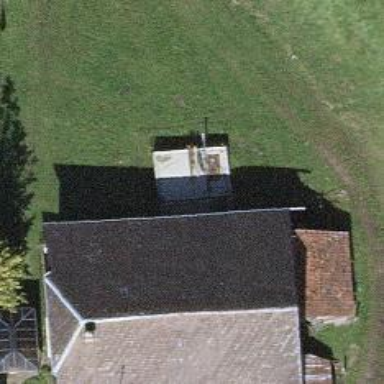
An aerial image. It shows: Farm building.